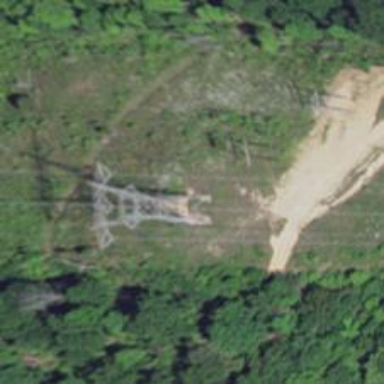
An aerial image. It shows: Power tower.